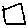
Label: square